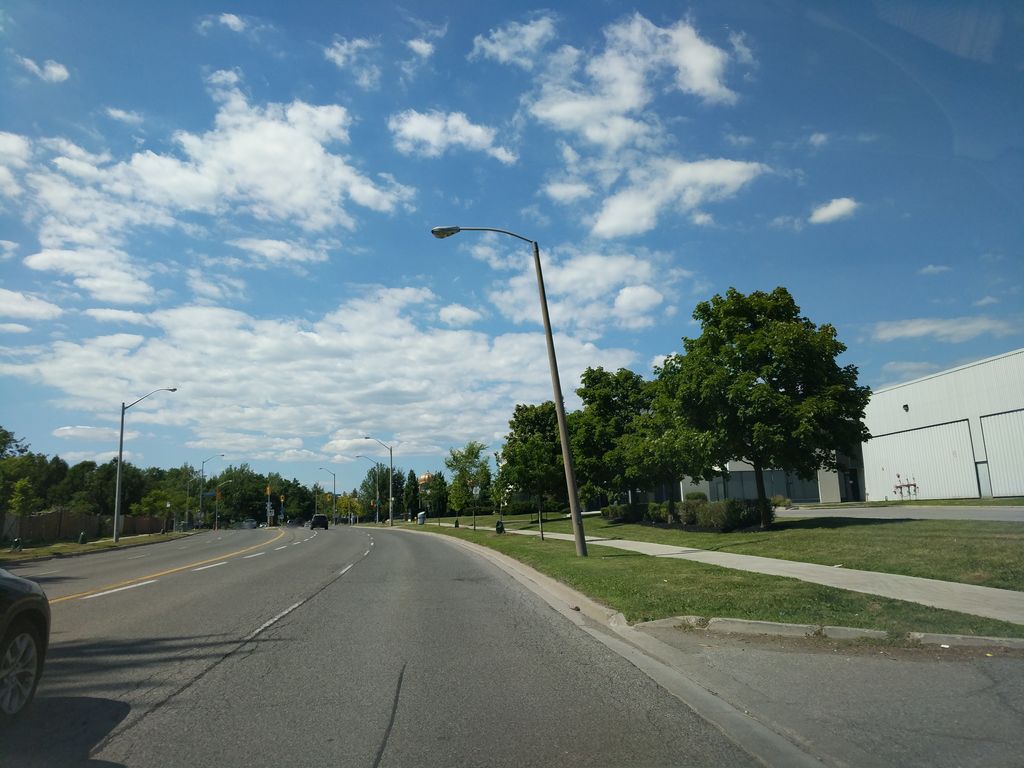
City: toronto